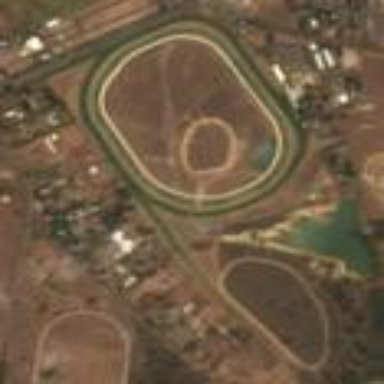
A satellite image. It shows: Sports centre dedicated to horse racing on leisure land.